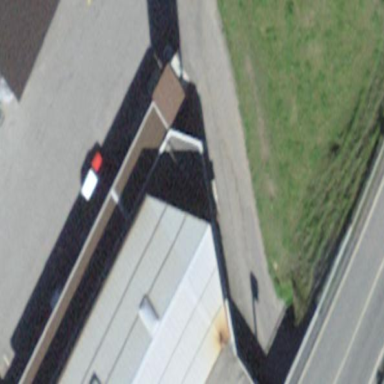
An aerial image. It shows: Industrial building.